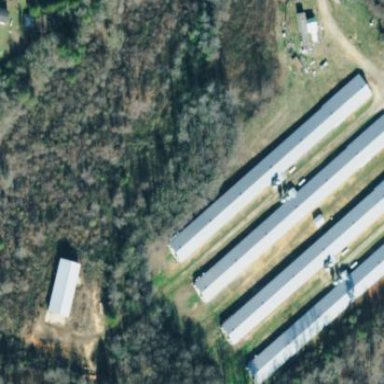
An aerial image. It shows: Poultry house.